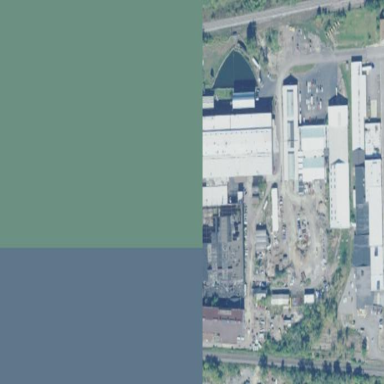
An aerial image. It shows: Historic factory.